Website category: book
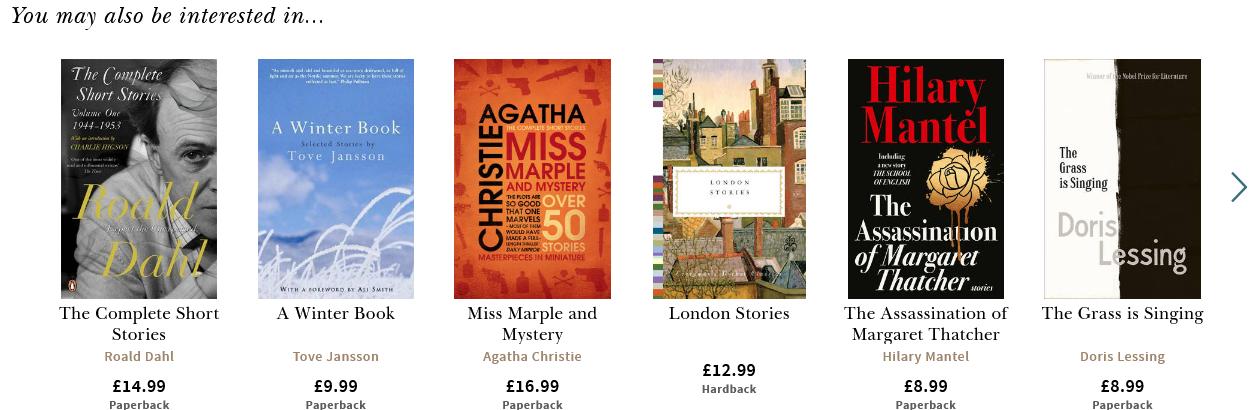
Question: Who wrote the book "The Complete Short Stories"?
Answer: Roald Dahl

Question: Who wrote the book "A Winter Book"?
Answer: Tove Jansson

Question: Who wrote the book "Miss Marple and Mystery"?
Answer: Agatha Christie

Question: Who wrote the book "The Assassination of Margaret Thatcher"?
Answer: Hilary Mantel

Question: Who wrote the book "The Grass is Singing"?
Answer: Doris Lessing

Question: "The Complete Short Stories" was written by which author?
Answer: Roald Dahl

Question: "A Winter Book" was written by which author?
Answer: Tove Jansson

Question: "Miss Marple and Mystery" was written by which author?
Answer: Agatha Christie

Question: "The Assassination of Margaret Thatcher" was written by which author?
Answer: Hilary Mantel

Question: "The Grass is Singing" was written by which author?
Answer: Doris Lessing

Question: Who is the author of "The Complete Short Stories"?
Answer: Roald Dahl

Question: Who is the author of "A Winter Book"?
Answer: Tove Jansson

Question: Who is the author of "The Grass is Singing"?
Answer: Doris Lessing

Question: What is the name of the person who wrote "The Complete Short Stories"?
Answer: Roald Dahl

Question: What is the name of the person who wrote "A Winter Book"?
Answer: Tove Jansson

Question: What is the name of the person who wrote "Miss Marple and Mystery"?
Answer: Agatha Christie

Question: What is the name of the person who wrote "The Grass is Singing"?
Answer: Doris Lessing

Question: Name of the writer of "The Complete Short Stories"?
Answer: Roald Dahl

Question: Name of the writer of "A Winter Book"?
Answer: Tove Jansson

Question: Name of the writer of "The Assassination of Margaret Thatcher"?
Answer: Hilary Mantel

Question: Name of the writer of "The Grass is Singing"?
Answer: Doris Lessing

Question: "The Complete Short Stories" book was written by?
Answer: Roald Dahl

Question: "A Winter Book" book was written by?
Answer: Tove Jansson

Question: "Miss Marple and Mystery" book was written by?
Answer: Agatha Christie

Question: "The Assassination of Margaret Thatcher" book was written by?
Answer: Hilary Mantel

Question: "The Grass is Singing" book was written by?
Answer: Doris Lessing

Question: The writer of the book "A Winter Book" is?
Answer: Tove Jansson

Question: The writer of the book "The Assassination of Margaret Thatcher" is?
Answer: Hilary Mantel

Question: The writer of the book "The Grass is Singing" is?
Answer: Doris Lessing

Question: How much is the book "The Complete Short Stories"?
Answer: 14.99

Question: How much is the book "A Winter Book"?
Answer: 9.99

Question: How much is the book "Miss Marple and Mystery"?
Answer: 16.99

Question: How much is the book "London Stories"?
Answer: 12.99

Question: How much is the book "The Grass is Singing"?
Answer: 8.99

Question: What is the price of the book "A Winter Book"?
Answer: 9.99

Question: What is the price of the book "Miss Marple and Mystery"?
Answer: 16.99

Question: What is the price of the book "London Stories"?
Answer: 12.99

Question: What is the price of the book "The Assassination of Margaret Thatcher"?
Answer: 8.99

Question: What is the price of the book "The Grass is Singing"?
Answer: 8.99

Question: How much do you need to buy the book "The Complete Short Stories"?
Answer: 14.99

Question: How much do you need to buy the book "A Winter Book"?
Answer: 9.99

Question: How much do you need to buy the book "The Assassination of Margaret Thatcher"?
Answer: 8.99

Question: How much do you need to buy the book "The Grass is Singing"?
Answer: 8.99

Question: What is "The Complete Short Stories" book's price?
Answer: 14.99

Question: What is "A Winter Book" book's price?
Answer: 9.99

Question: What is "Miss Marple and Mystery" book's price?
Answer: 16.99

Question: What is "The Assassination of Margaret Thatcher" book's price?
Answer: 8.99

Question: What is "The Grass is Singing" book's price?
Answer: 8.99

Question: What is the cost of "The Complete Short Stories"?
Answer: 14.99

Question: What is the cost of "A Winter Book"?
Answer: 9.99

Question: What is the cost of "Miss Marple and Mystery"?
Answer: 16.99

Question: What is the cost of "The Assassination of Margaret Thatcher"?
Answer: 8.99

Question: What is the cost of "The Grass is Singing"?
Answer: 8.99

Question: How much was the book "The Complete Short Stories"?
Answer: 14.99

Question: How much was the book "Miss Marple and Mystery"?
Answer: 16.99

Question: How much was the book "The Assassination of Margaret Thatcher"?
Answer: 8.99

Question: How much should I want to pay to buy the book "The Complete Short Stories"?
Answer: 14.99

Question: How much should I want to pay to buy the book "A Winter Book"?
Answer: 9.99

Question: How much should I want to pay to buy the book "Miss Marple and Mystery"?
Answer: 16.99

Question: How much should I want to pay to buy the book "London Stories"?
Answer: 12.99

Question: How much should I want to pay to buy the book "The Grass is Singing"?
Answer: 8.99

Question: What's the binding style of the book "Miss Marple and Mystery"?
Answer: Paperback

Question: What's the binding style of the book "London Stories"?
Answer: Hardback

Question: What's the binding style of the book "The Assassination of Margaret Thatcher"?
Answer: Paperback